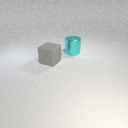
large gray rubber cube in front of large cyan metal cylinder